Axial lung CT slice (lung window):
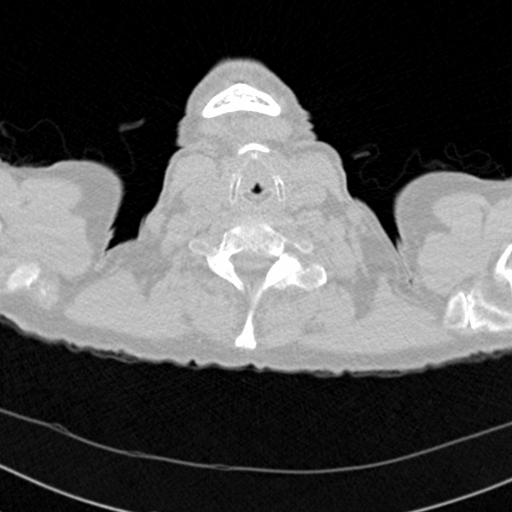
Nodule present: no